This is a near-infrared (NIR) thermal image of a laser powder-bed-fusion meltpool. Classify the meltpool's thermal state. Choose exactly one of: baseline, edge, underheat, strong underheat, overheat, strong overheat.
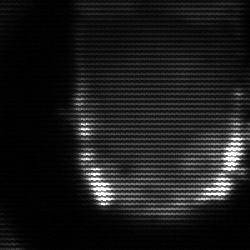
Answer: baseline